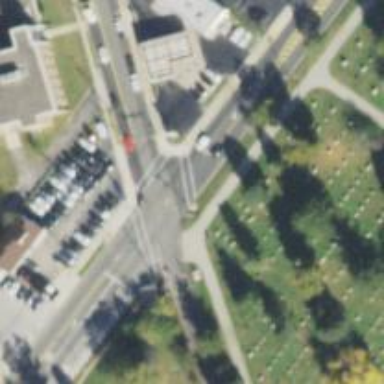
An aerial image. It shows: Secondary road with sidewalk on the left.